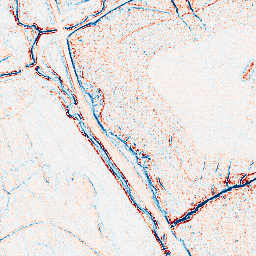
Category: edge_preserving
Decomposition family: bilateral
Decomposition parameters: d: 5
sigma_color: 150
sigma_space: 50
Upsampling method: sinc_blackman
Upsampling parameters: scale: 4
kernel_size: 8
Upsampling scale: 4